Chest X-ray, AP view. Patient: 51 years old, sex M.
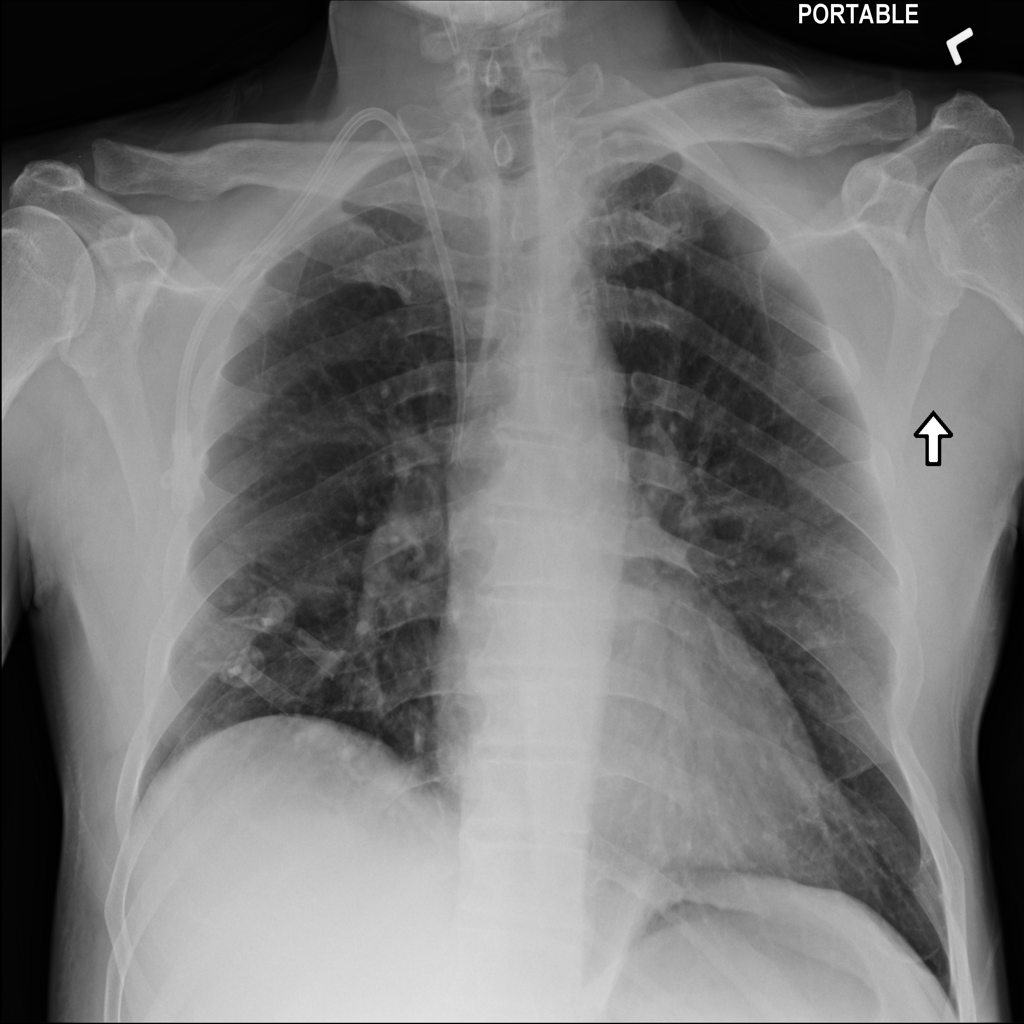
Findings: No Finding